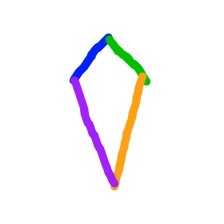
Shape: kite